Field crop: tomato
Growth stage: 2
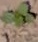
Species: solanum